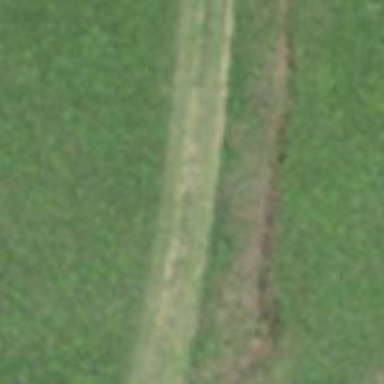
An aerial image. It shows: Track with grade 4 tracktype.